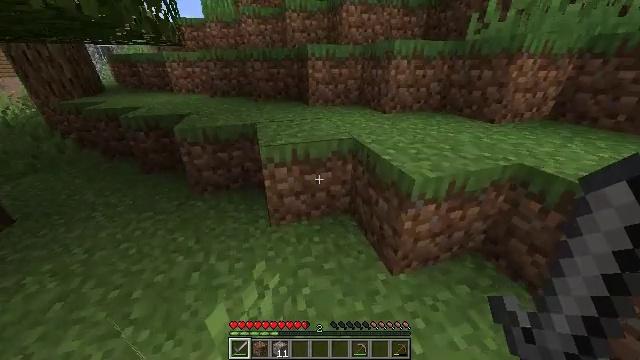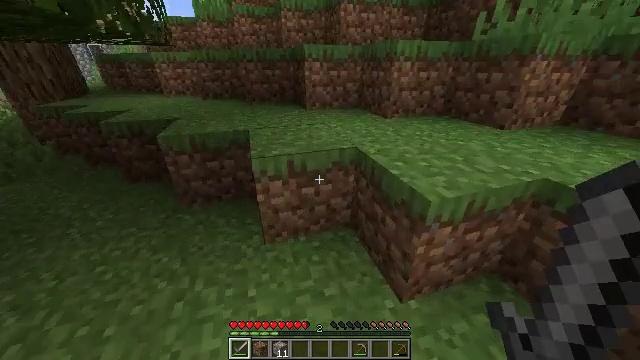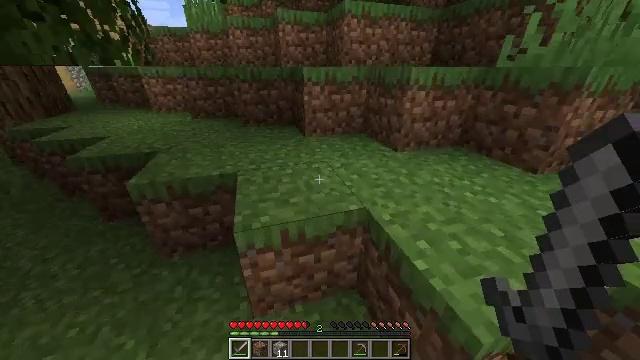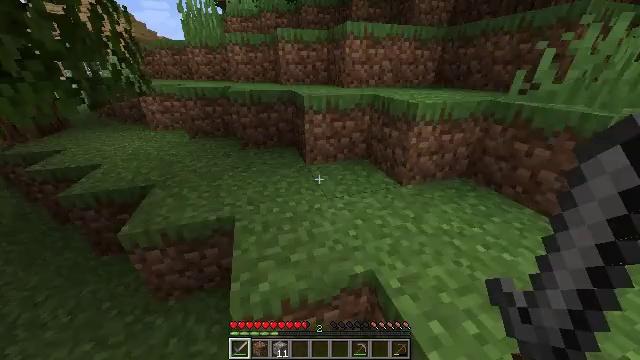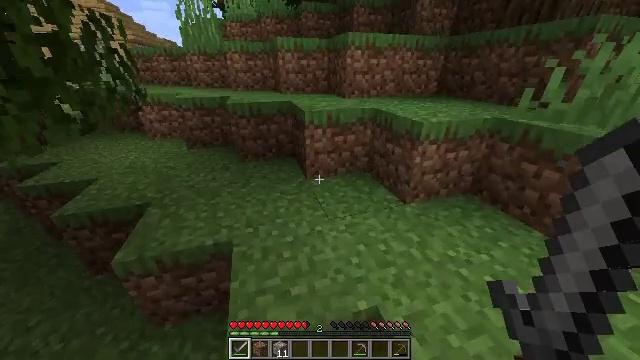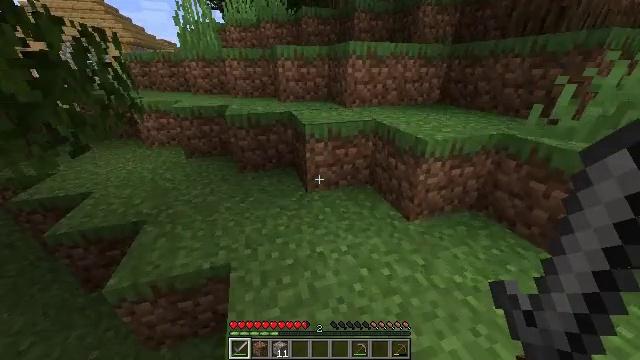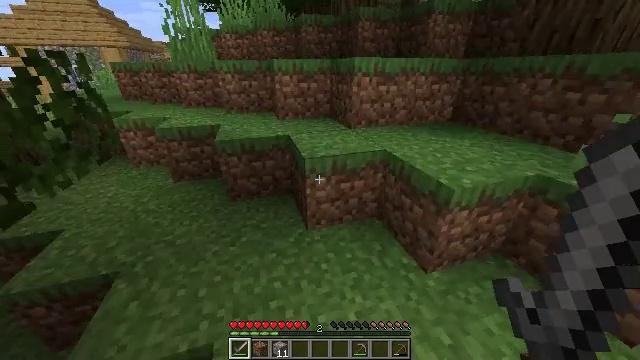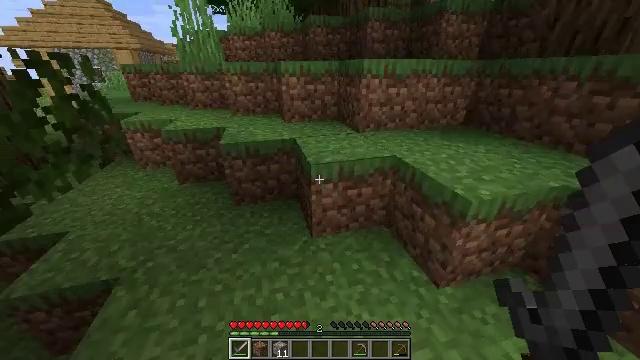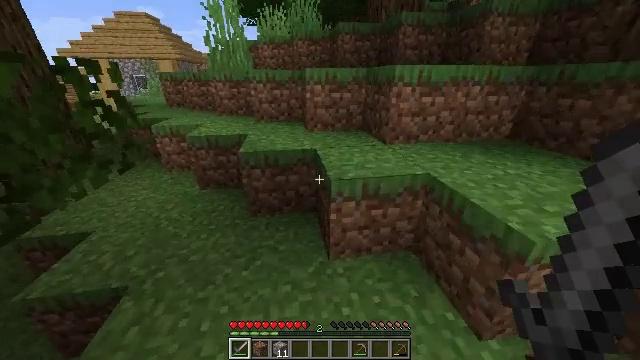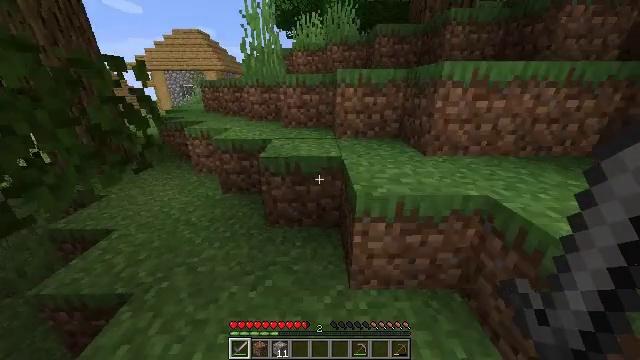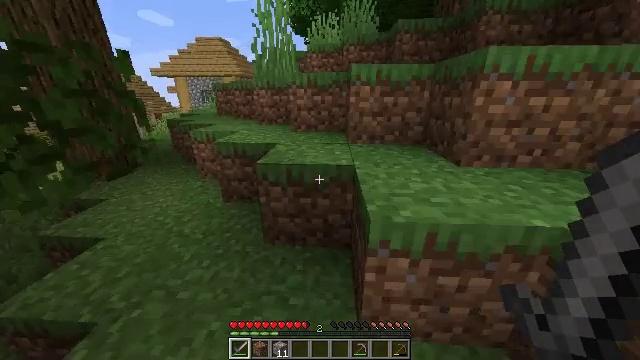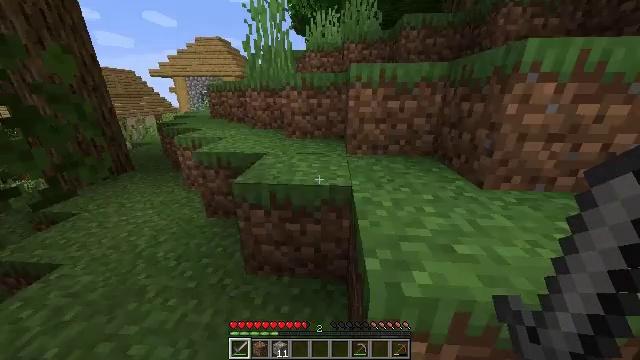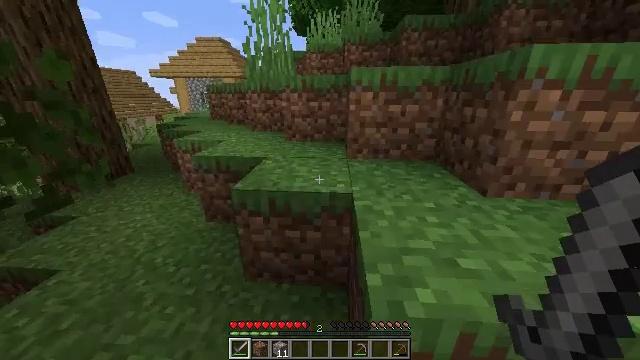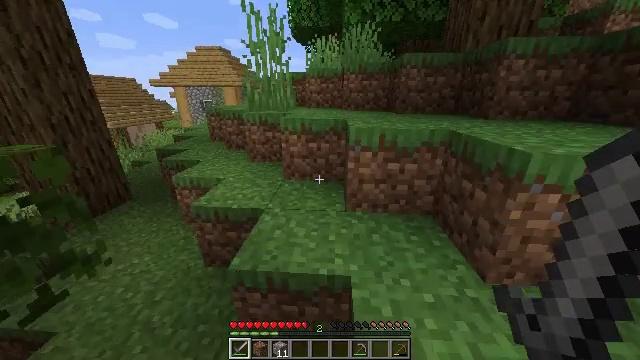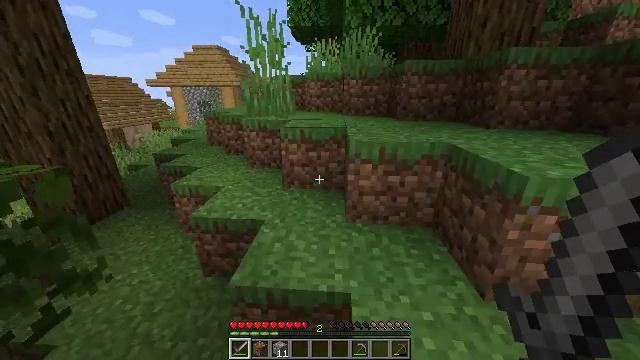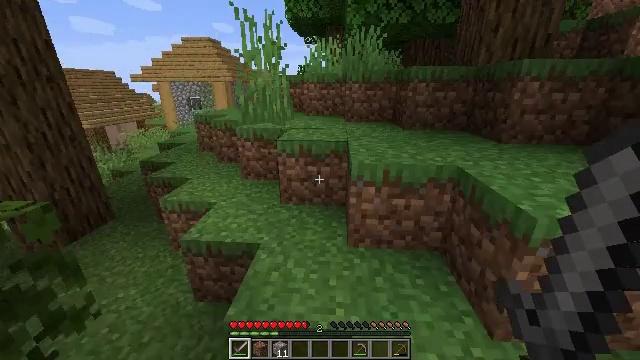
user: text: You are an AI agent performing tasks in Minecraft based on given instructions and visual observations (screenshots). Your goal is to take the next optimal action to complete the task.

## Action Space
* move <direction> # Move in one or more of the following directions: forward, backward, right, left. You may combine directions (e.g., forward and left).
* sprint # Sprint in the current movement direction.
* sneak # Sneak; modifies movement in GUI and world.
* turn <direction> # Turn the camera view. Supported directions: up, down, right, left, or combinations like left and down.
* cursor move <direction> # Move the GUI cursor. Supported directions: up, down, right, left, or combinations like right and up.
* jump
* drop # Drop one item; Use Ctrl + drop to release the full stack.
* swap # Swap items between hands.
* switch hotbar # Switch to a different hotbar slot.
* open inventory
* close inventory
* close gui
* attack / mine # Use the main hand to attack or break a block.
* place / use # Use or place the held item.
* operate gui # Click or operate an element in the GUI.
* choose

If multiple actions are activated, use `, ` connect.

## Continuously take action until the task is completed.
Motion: motion action
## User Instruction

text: Remove the white bed from its place.
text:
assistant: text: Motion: move forward, turn right
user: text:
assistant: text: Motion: move forward, jump
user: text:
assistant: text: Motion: move forward, jump
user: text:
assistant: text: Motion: move forward, jump
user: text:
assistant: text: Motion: move forward, jump
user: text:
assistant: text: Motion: move forward, jump
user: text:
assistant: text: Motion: move forward, turn left, jump
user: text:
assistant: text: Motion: move forward, turn left and up, jump
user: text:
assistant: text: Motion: move forward, turn left and up
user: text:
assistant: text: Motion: move forward, turn left and up
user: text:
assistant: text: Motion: move forward
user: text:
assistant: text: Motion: move forward, jump
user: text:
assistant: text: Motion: move forward, jump
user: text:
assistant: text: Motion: move forward, jump
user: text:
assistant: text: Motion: move forward, jump
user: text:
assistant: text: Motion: move forward, jump
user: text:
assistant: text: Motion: move forward
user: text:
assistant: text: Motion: move forward
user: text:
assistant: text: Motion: move forward
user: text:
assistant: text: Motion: move forward
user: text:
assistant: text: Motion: move forward, turn left
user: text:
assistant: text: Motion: move forward, turn left and up
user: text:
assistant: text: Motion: move forward, turn left
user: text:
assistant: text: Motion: move forward, turn left
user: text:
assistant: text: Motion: move forward, turn left
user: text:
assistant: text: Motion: move forward, turn left
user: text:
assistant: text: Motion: move forward
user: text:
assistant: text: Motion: move forward
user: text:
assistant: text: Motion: move forward
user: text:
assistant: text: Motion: move forward